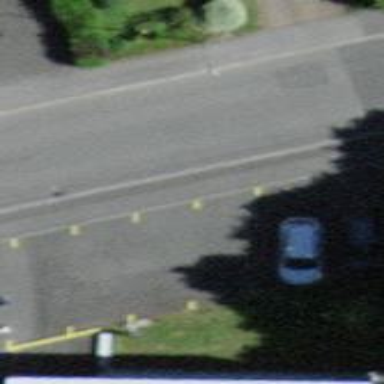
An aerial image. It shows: Street-side parking area.